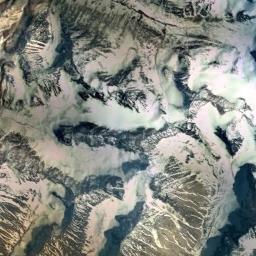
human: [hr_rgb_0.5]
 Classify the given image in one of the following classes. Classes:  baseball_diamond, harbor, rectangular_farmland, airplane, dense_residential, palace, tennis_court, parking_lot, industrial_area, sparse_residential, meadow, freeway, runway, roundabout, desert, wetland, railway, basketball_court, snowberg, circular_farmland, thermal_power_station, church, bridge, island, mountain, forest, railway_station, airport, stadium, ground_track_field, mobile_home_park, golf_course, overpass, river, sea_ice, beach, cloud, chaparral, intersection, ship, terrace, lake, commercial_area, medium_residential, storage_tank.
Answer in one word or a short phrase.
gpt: snowberg